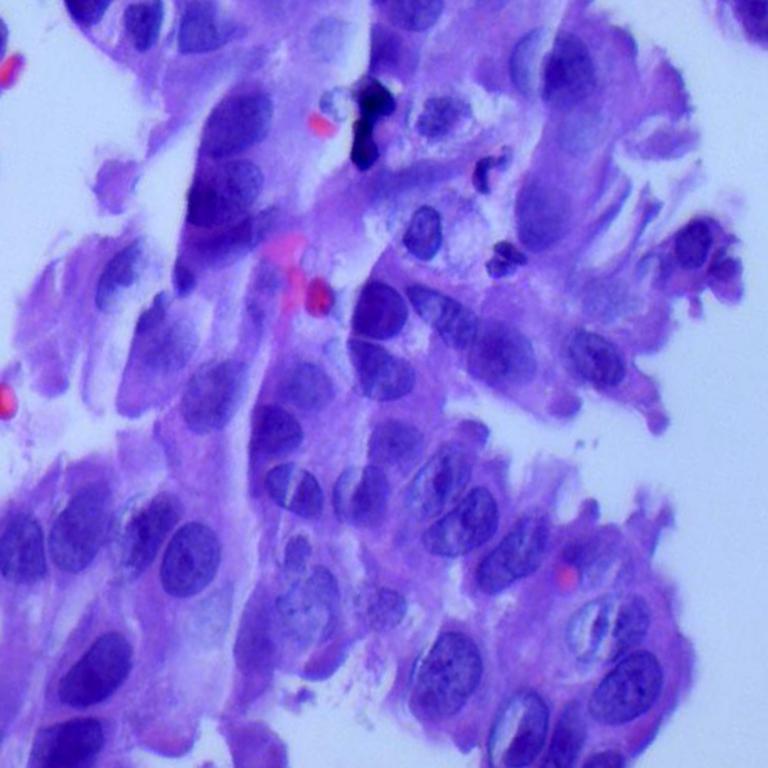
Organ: lung
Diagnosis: adenocarcinomas